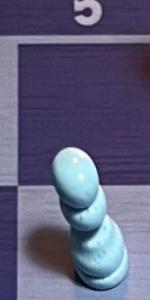
Label: Pawn_White